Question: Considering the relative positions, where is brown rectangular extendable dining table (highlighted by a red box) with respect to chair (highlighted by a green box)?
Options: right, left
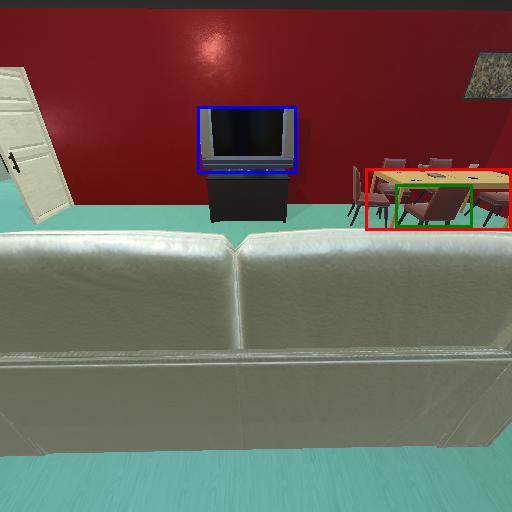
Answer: right